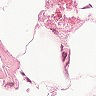
Metastatic tissue present: no